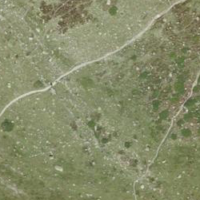
EUNIS habitat code: 48
Species observed at this site:
Oenanthe oenanthe
Saxicola rubetra
Vaccinium vitis-idaea